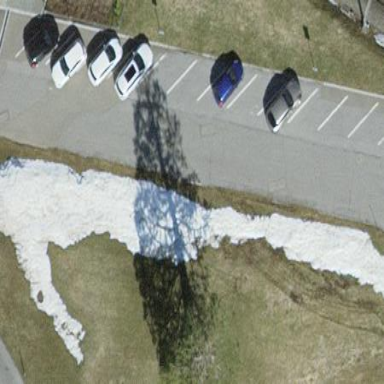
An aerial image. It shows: Parking area.